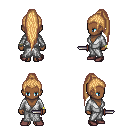
a pixel art fantasy rpg character, female body template, human, dark skin, white robe, white pants, light blonde extra-long topknot hairstyle, bracelets, maroon shoes, dagger, four views (front, back, left, right), 2x2 character sprite sheet, small pixel art, hard edges, no anti-aliasing